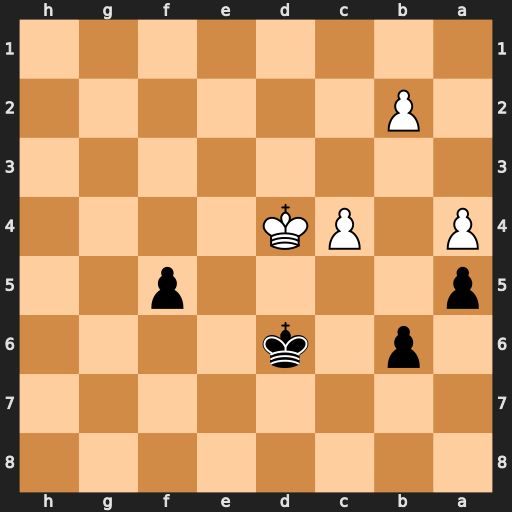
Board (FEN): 8/8/1p1k4/p4p2/P1PK4/8/1P6/8
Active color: b
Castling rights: -
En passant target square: -
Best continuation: Ke6 c5 bxc5+ Kxc5 f4 Kd4 Kf5 b4 f3 Ke3 axb4 a5 b3 a6 b2 a7 b1=Q